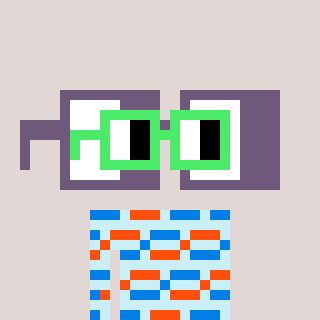
a pixel art character with square light green glasses, a glasses-shaped head and a cold-colored body on a warm background